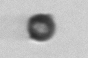
Label: bead